Aerial crown-view tile of a tropical tree (Barro Colorado Island, Panama), acquired 20250414:
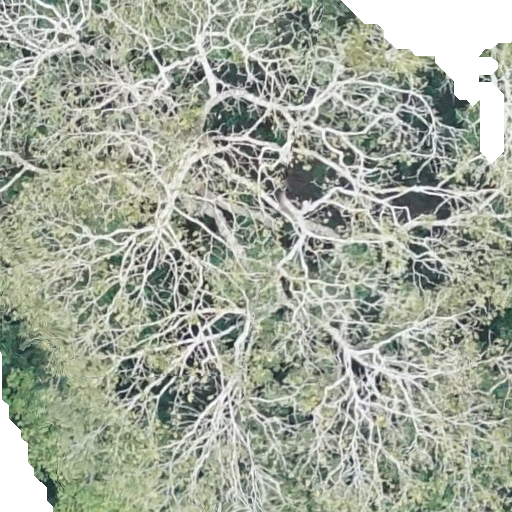
Species: Dipteryx oleifera
GBIF accepted scientific name: Dipteryx oleifera
Crown area: 643.011 m²